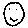
Label: smiley face